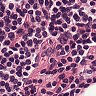
Metastatic tissue present: no